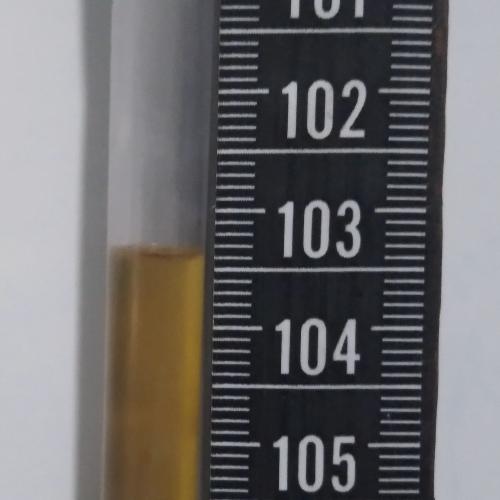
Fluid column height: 103.4 cm